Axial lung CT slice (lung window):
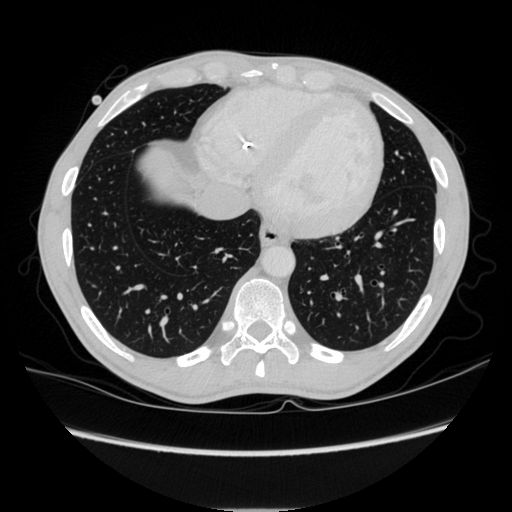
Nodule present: no